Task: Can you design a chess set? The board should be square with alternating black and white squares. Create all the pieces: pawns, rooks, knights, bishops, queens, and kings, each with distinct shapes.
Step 1324:
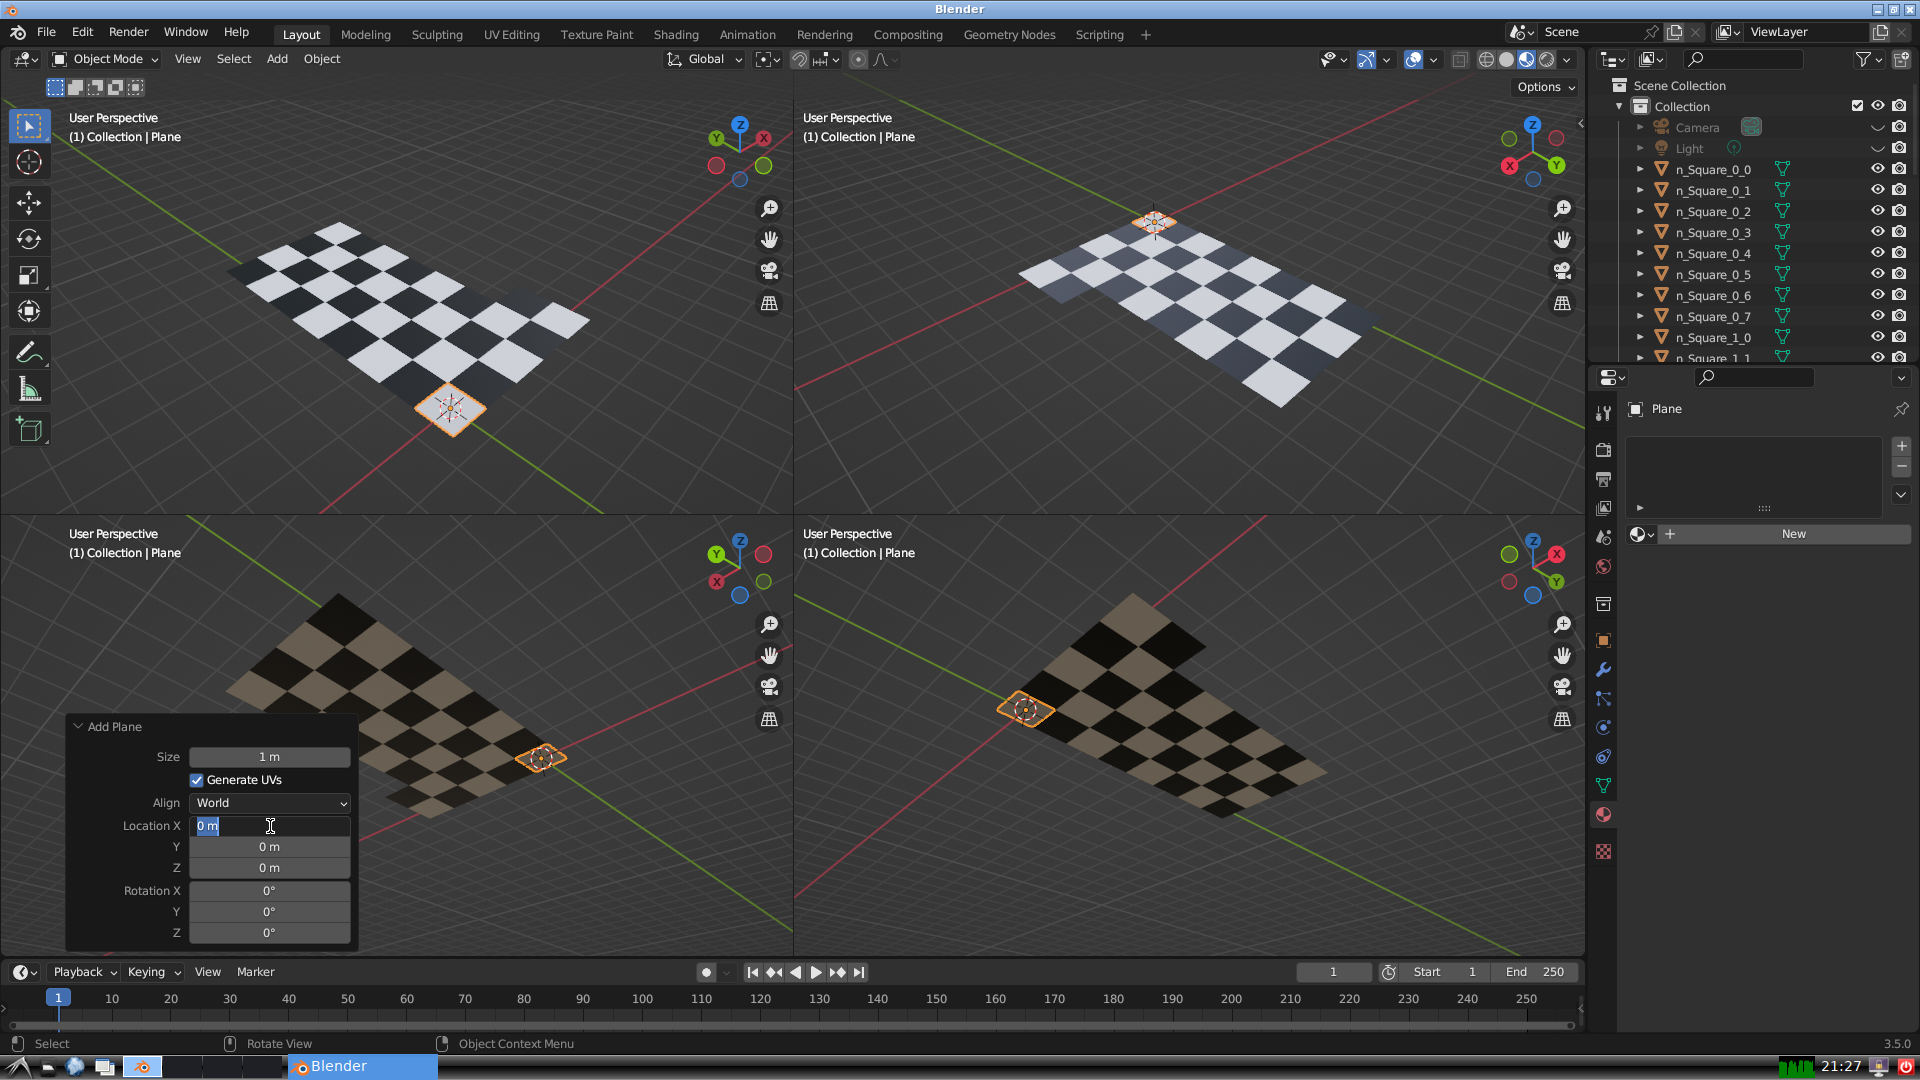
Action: input_text: 4.0